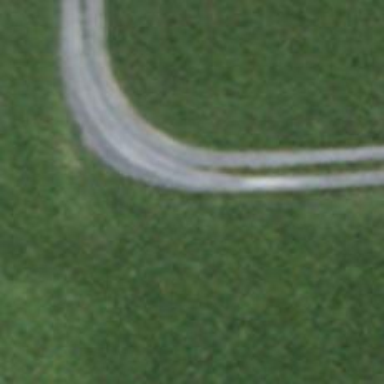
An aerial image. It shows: Track road with grade4 tracktype.